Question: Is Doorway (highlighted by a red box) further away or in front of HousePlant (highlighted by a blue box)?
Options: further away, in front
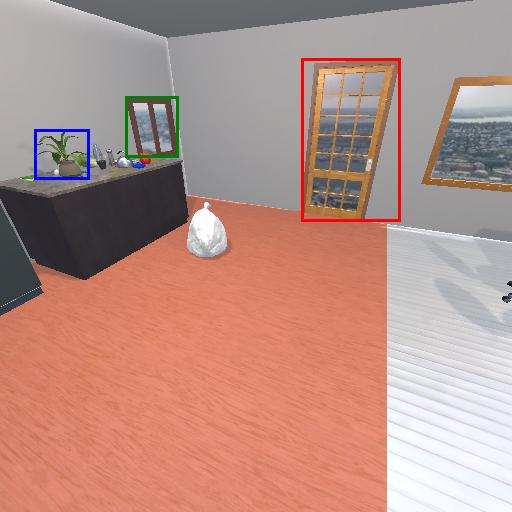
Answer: further away